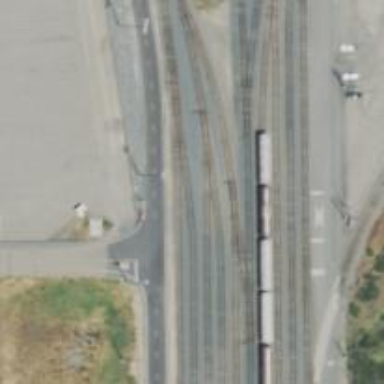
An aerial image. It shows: Railway spur service.